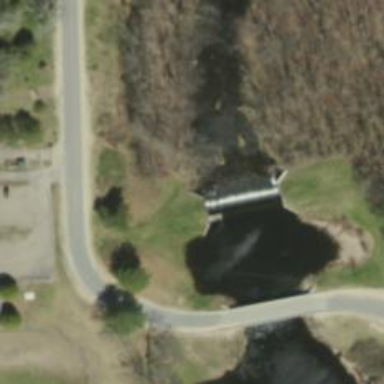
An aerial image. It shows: Dam across waterway.